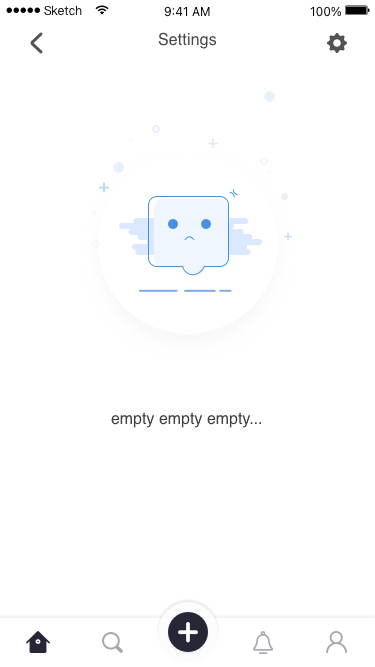
Text in this UI design:
empty empty empty...
Settings
100%
9:41 AM
Sketch